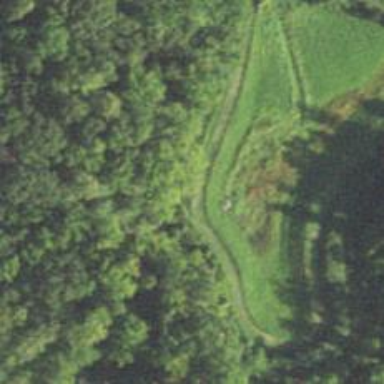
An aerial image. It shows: Hiking path.